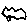
Label: cloud